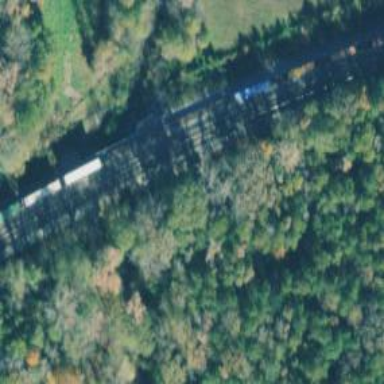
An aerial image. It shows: Railway bridge.